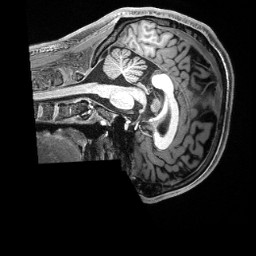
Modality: T1w
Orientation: sagittal
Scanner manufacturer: siemens
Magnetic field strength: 3 T
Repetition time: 2.5 s
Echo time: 0.00231 s